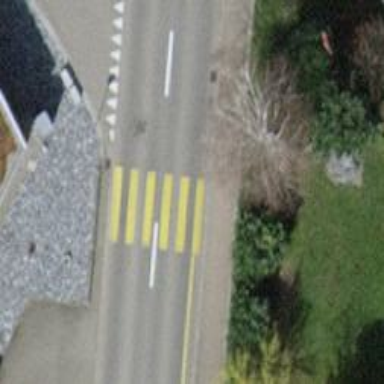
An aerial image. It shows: Zebra crossing on the road.